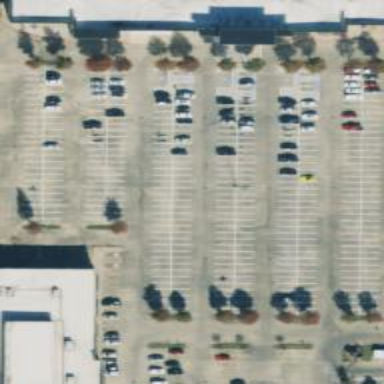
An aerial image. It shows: Parking space.